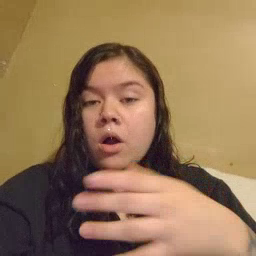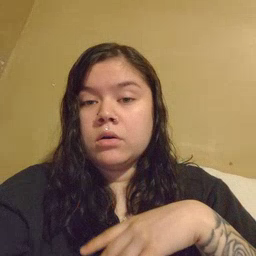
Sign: grandma